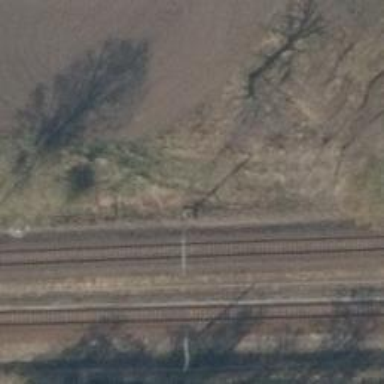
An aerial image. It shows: Railway milestone with catenary mast.